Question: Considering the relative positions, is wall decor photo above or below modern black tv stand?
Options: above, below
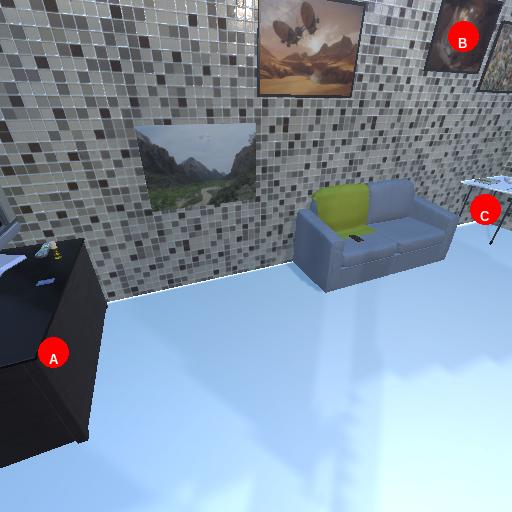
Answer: above